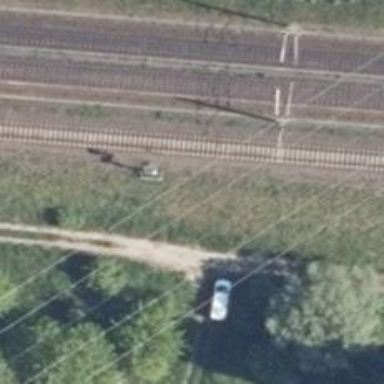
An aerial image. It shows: Railway signal.